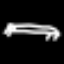
Label: bed